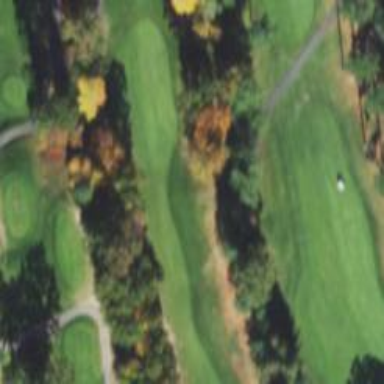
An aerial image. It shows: Golf fairway surrounded by grass.